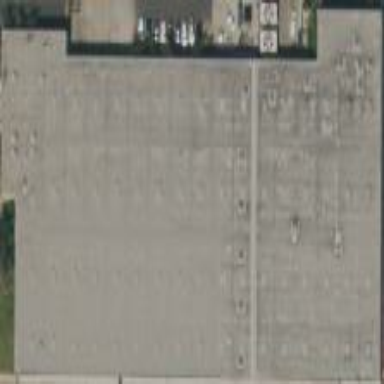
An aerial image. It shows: Industrial building.